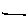
Label: line